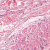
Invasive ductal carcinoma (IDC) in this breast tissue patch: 0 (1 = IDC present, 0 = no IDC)